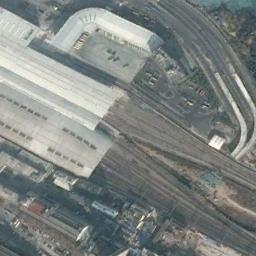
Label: railway_station